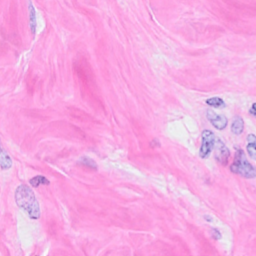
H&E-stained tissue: Breast